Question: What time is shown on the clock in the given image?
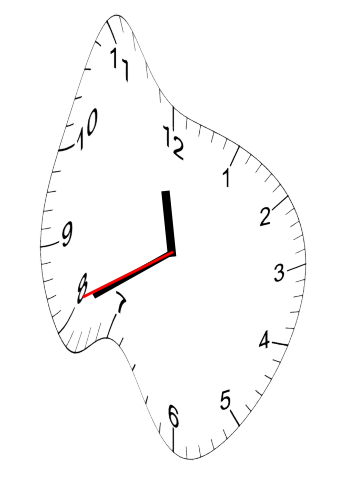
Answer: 11:40:41